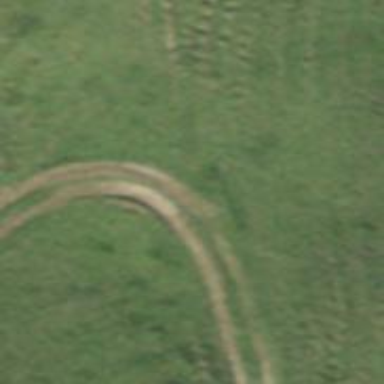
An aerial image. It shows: Track road with grade4 tracktype.